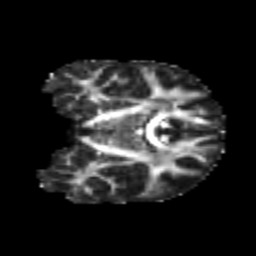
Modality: FA
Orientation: coronal
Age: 29
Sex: male
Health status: healthy